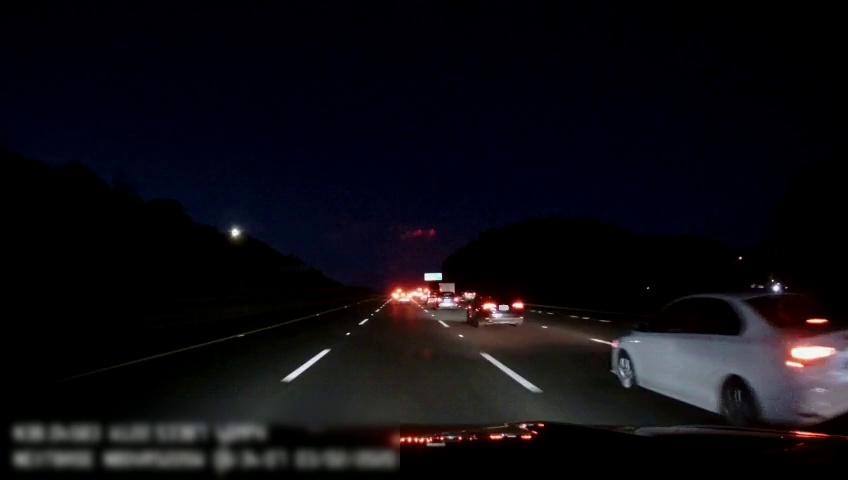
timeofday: Night
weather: Other
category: Drivable Space
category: Vehicles | Car
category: Vehicles | SUV
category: Vehicles | Other LV
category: Vehicles | Car
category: Vehicles | SUV
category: Vehicles | Car
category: Lanes | Alternate Lane
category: Lanes | Current Lane
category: Lanes | Current Lane
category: Lanes | Alternate Lane
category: Lanes | Alternate Lane
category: Lanes | Alternate Lane